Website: macys
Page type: gifting
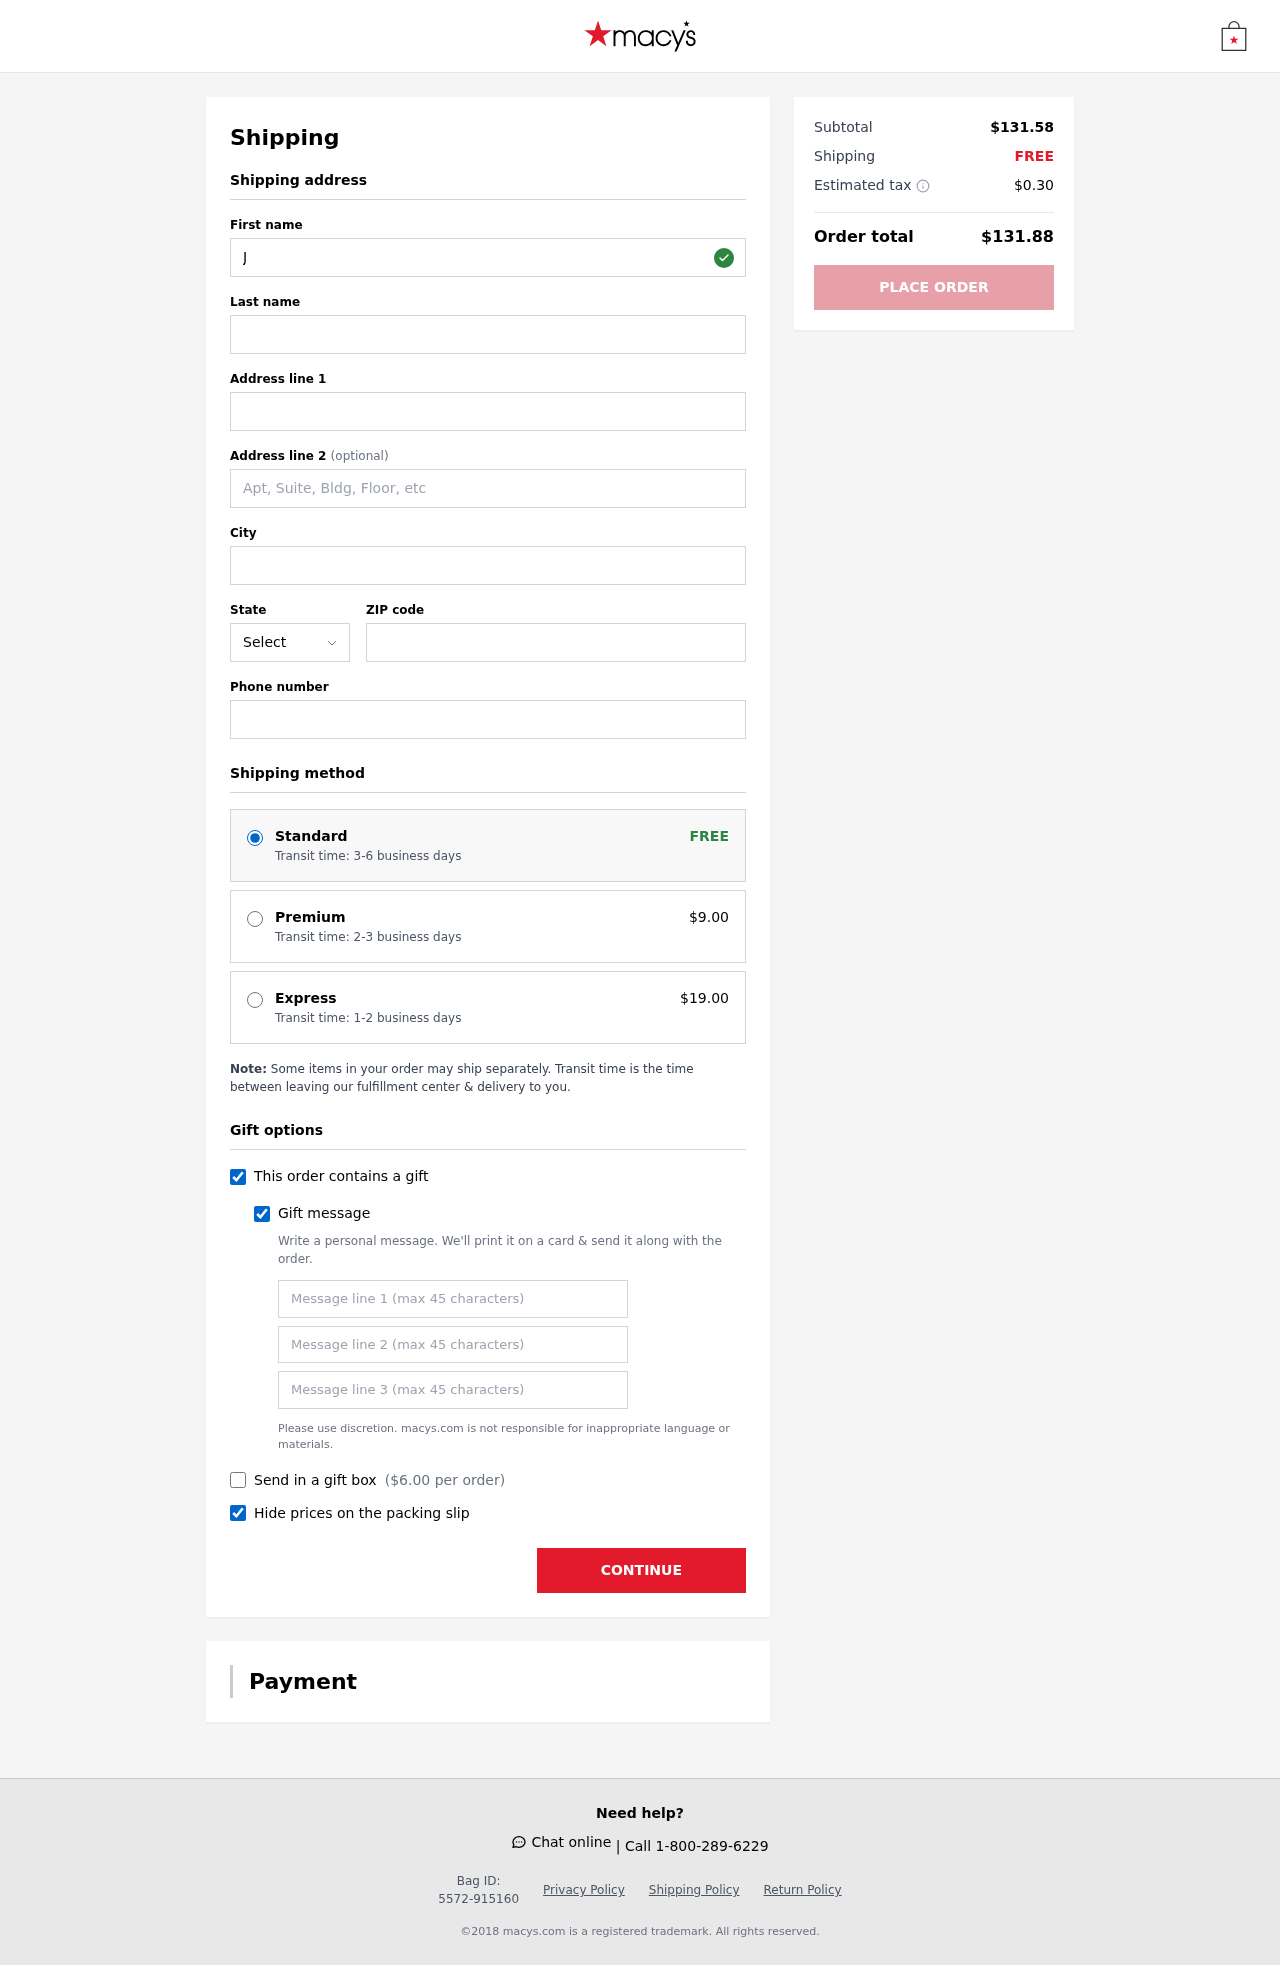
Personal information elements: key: PII_STATE_ABBR
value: KY
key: PII_FIRSTNAME
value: Justin
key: PII_LASTNAME
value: Goodman
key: PII_STREET
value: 9018 Brown Ways
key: PII_CITY
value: South Michael
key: PII_POSTCODE
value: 71025
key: PII_PHONE
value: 5958488622
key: PII_GIFT_MESSAGE
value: Hey Kenneth, I saw this stunning grey wolf canvas and immediately thought of you—it just captures your spirit so well! Hope it brings a little more wild inspiration into your space. Enjoy!  Justin
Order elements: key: ORDER_SHIPPING_STANDARD
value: Transit time: 3-6 business days
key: ORDER_SHIPPING_PREMIUM
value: Transit time: 2-3 business days
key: ORDER_SHIPPING_PREMIUM_PRICE
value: $9.00
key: ORDER_SHIPPING_EXPRESS
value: Transit time: 1-2 business days
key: ORDER_SHIPPING_EXPRESS_PRICE
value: $19.00
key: ORDER_GIFT_BOX_PRICE
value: $6.00
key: ORDER_SUBTOTAL
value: $131.58
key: ORDER_SHIPPING_COST
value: FREE
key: ORDER_TAX
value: $0.30
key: ORDER_TOTAL
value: $131.88